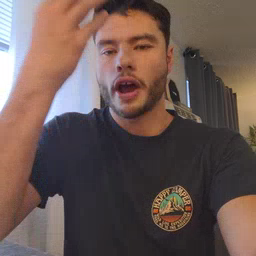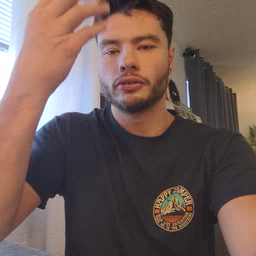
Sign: giraffe